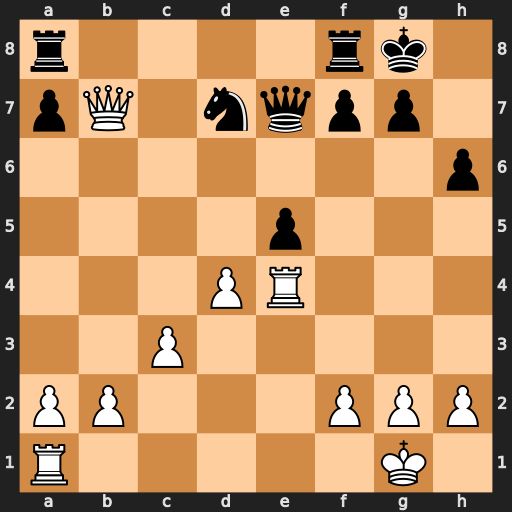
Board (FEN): r4rk1/pQ1nqpp1/7p/4p3/3PR3/2P5/PP3PPP/R5K1
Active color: w
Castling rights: -
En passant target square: -
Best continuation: Rxe5 Qd6 Rd5 Rab8 Qxd7 Qxd7 Rxd7